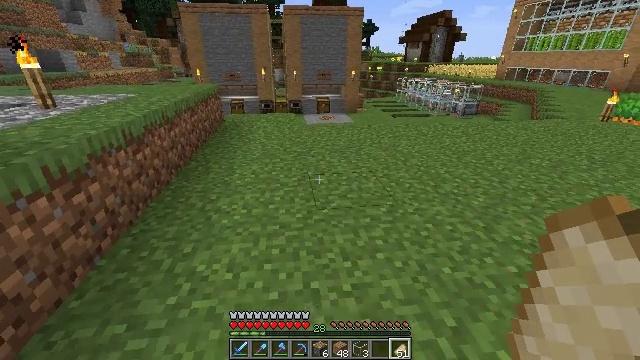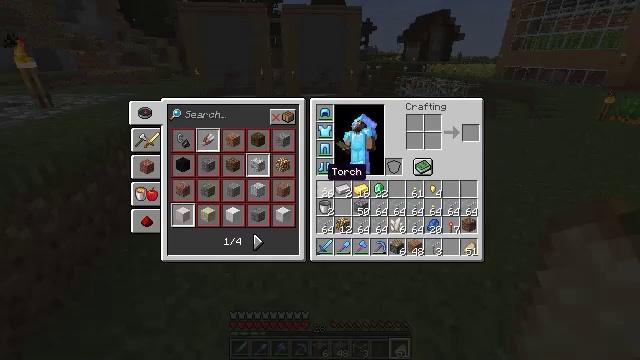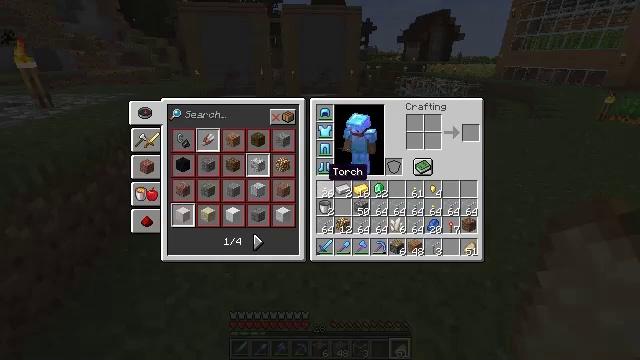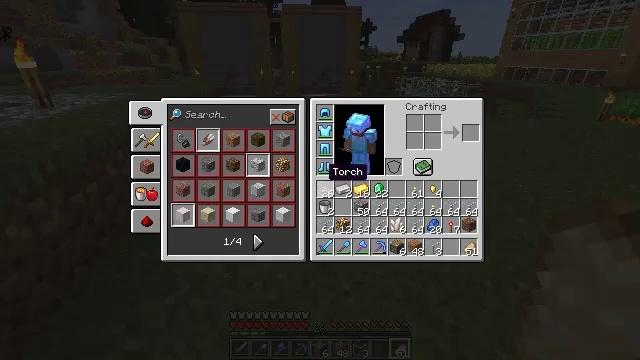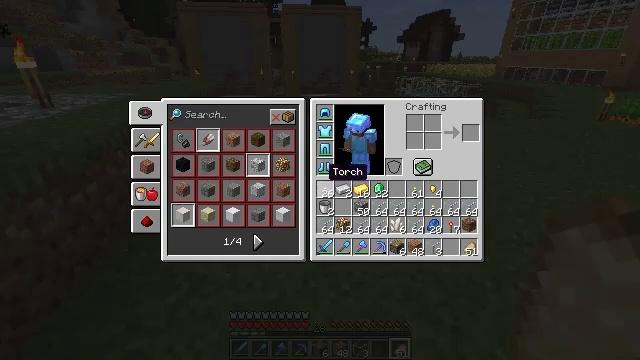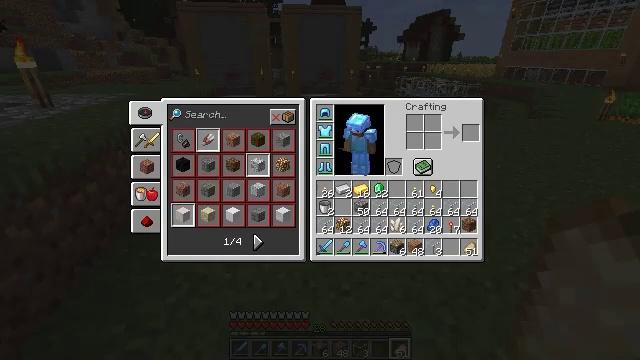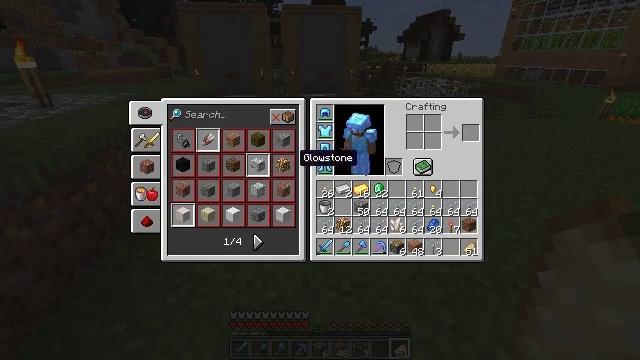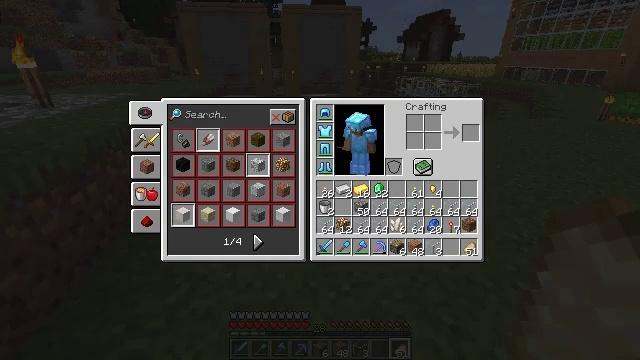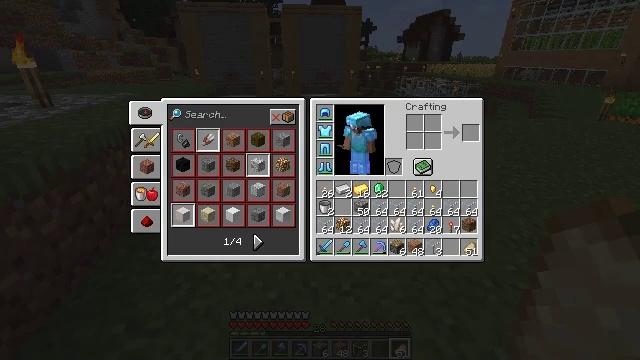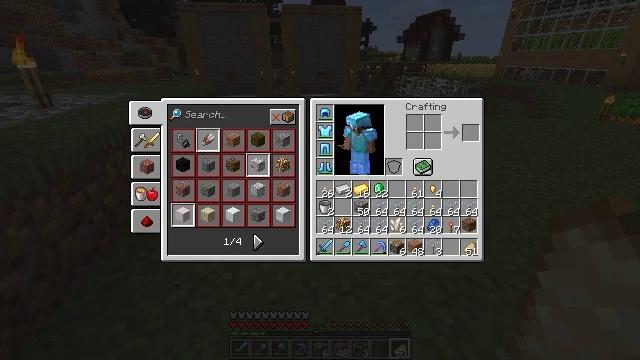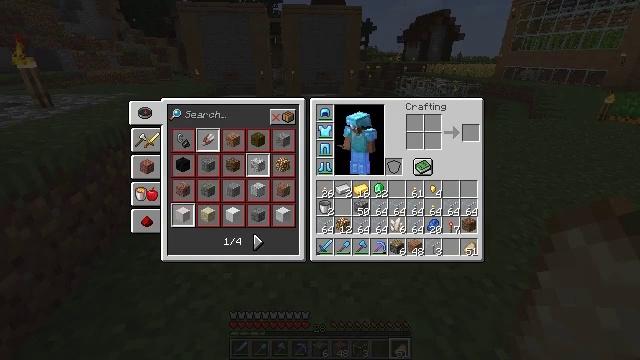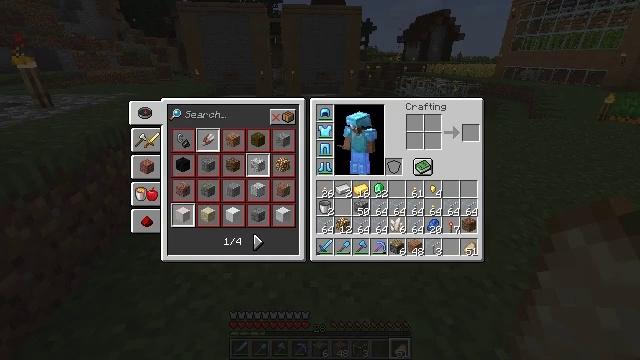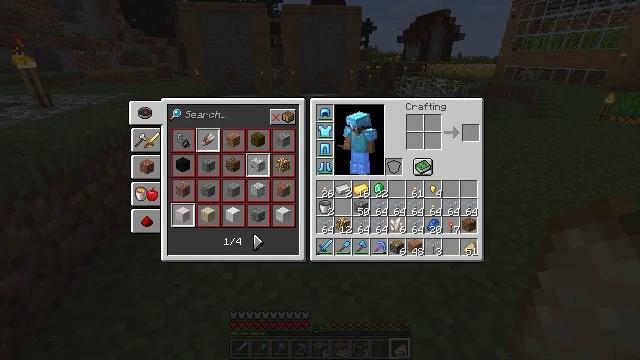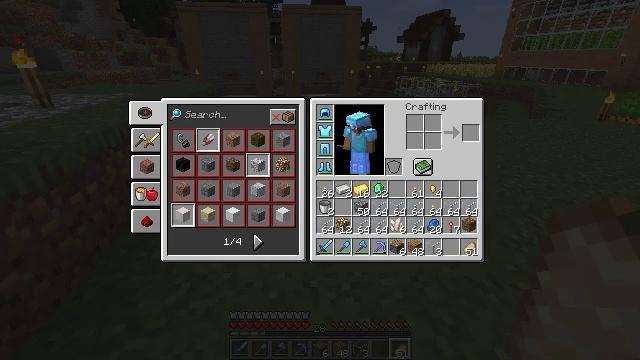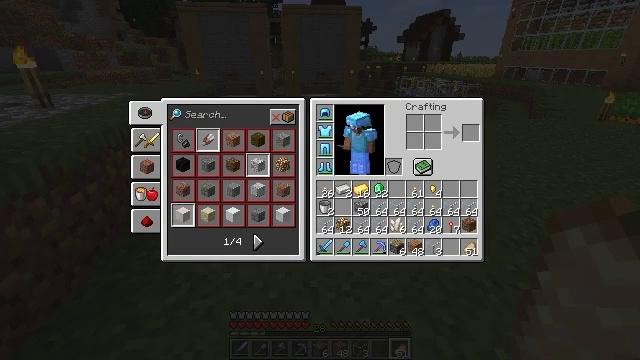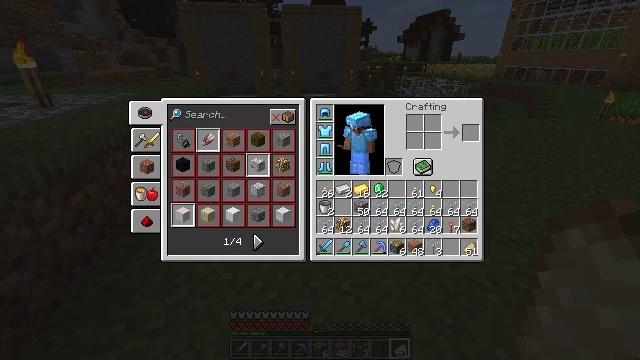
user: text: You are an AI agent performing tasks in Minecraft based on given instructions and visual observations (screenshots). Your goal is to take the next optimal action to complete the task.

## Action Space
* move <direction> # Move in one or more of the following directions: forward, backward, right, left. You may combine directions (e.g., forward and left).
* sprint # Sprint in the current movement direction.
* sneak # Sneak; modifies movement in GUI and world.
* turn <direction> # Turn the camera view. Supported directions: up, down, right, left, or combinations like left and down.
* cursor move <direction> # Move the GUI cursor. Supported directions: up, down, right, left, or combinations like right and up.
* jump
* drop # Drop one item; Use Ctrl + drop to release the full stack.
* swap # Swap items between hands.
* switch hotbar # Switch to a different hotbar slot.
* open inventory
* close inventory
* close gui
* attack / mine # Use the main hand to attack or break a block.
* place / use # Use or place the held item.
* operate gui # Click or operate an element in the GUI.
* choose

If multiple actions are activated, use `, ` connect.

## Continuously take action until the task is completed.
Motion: motion action
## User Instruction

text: Take materials to craft redstone.
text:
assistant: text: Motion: open inventory
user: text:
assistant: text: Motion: open inventory
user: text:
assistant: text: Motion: open inventory
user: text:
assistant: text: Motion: no_op
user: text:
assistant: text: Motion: no_op
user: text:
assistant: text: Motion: cursor move left and up
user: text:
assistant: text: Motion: cursor move left and up
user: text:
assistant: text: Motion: no_op
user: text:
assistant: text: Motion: no_op
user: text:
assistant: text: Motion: no_op
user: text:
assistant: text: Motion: no_op
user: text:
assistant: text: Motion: no_op
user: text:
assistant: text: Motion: no_op
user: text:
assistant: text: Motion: no_op
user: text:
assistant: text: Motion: no_op
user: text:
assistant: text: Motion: no_op
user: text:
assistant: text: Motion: no_op
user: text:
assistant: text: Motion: no_op
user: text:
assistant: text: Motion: no_op
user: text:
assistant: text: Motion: no_op
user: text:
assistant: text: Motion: no_op
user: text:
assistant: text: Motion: no_op
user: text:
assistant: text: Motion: no_op
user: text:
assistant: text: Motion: no_op
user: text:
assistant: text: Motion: no_op
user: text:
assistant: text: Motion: no_op
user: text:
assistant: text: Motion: no_op
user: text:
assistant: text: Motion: no_op
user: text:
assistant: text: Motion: no_op
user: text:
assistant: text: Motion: no_op